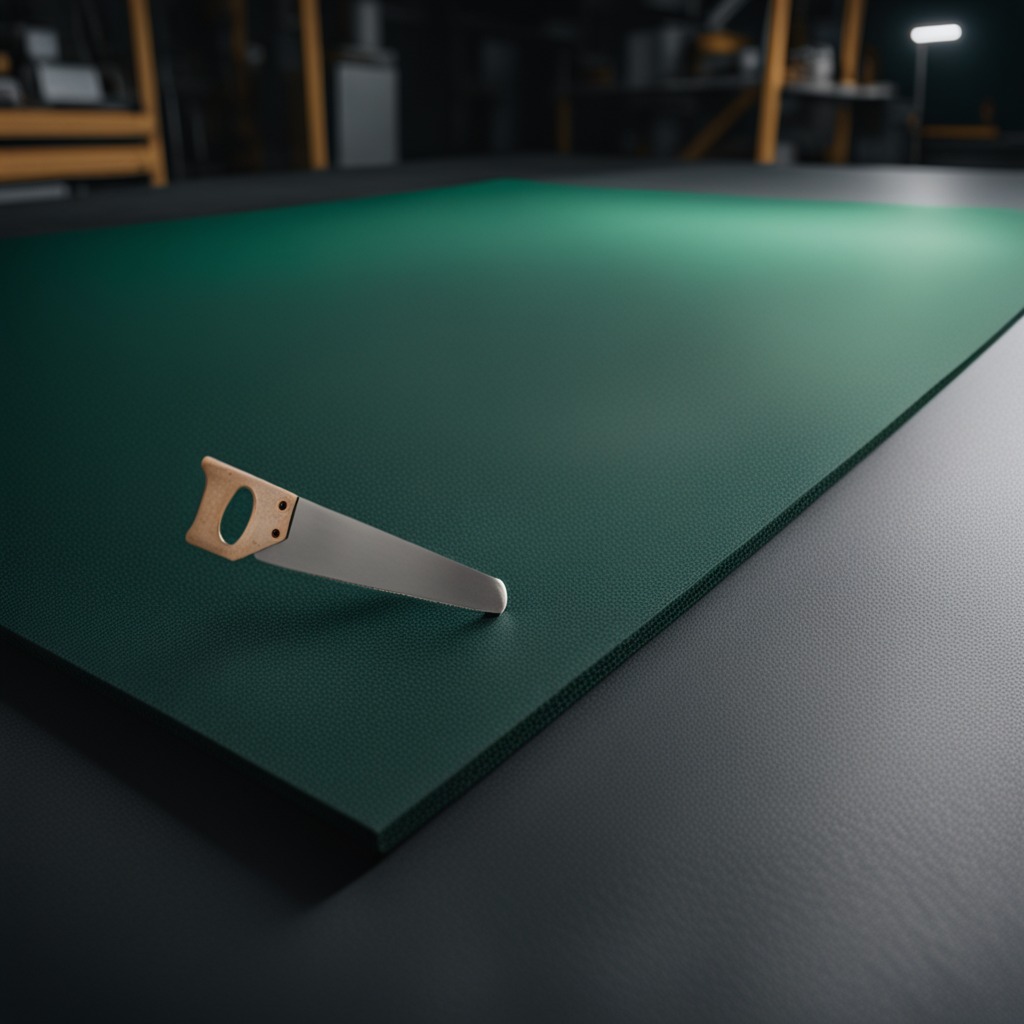
A metal saw lies on the clean granite tabletop.